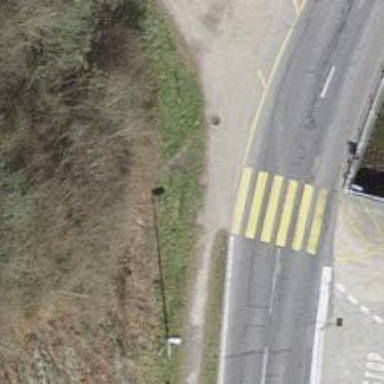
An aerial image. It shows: Kerb serving as barrier.